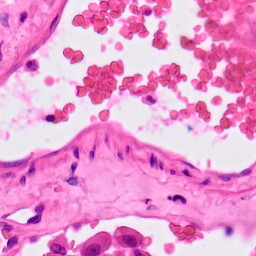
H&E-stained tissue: Lung